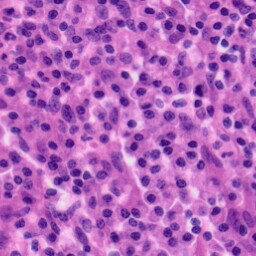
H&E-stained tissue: Tonsil